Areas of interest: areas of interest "Hotel"
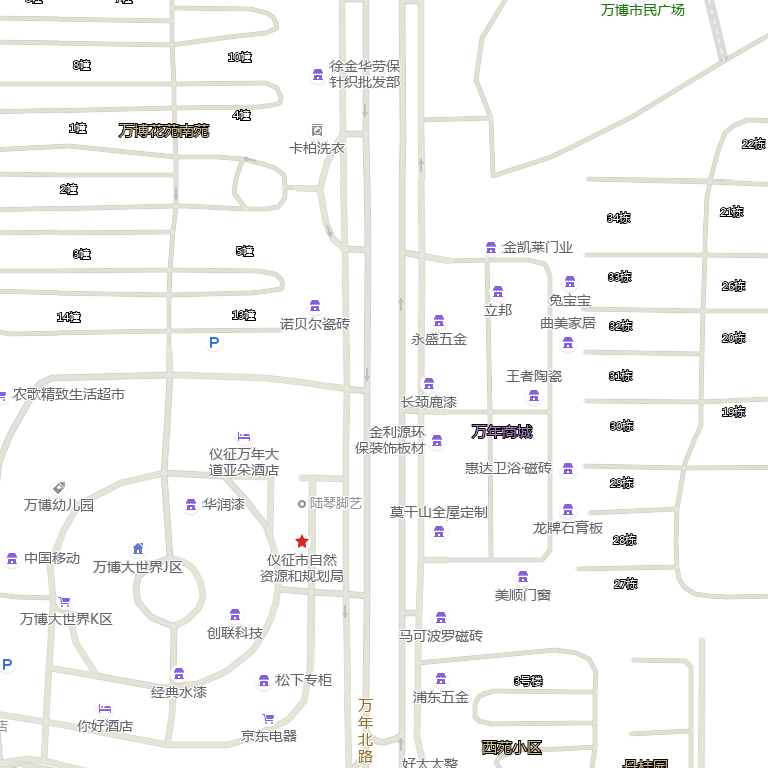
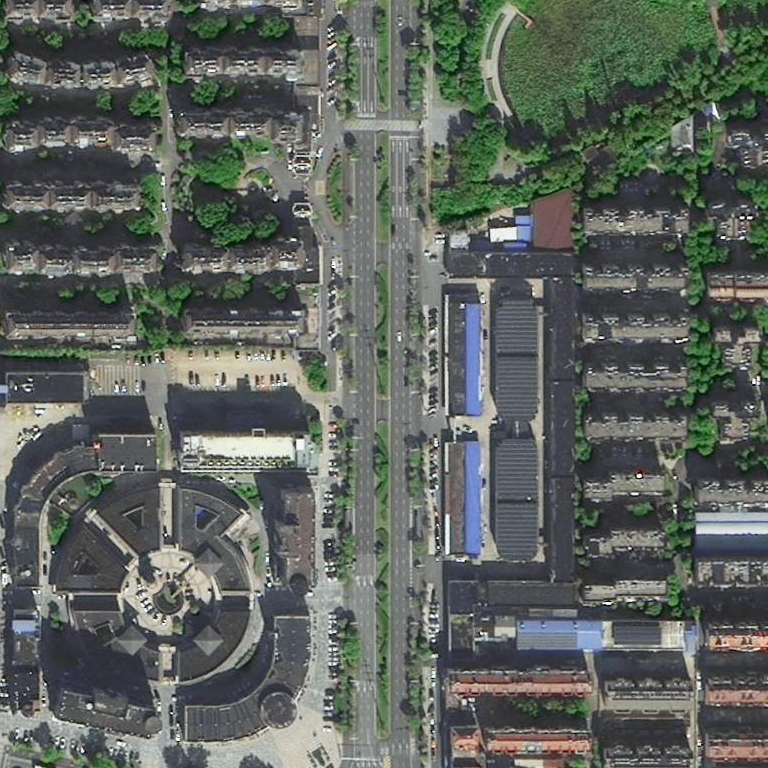